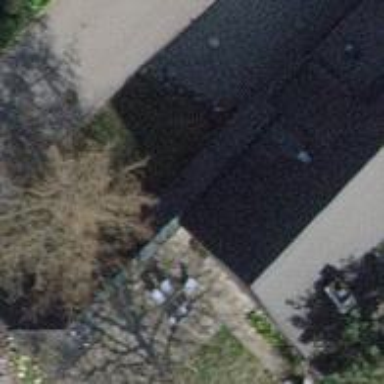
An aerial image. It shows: View of roof of building.